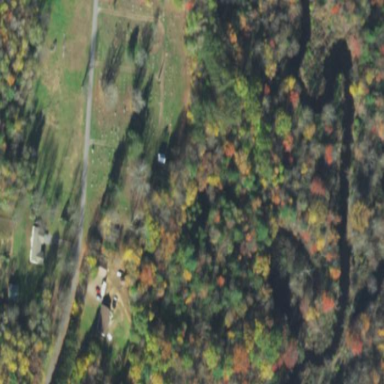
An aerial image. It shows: Cemetery.